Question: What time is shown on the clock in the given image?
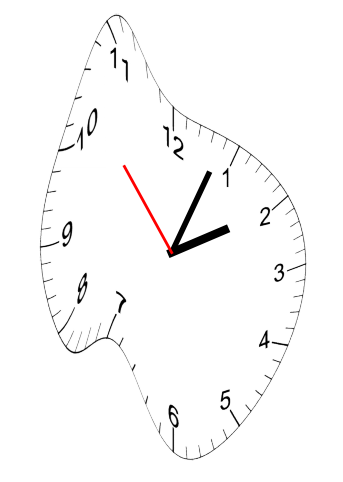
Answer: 02:03:53